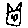
Label: cat